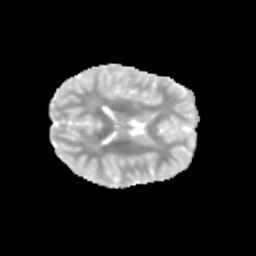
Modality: MD
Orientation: axial
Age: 11
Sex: female
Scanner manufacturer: siemens
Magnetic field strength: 3 T
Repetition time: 3.8 s
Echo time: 0.07 s